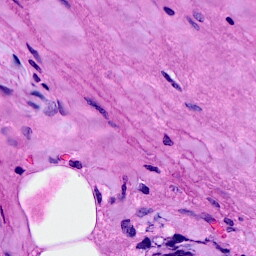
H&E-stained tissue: Breast